Interaction volume radius: 5 \u00c5
Interaction volume height: 35 \u00c5
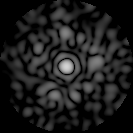
Disorder parameter: 0.8531